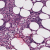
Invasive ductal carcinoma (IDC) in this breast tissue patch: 0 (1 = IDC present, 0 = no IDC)